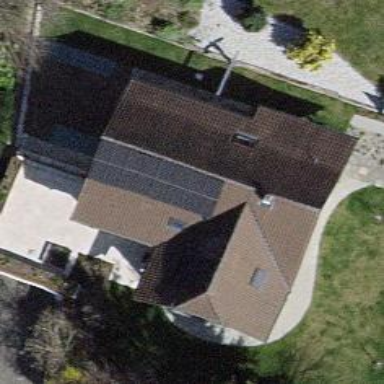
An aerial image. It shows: View of roof edge.